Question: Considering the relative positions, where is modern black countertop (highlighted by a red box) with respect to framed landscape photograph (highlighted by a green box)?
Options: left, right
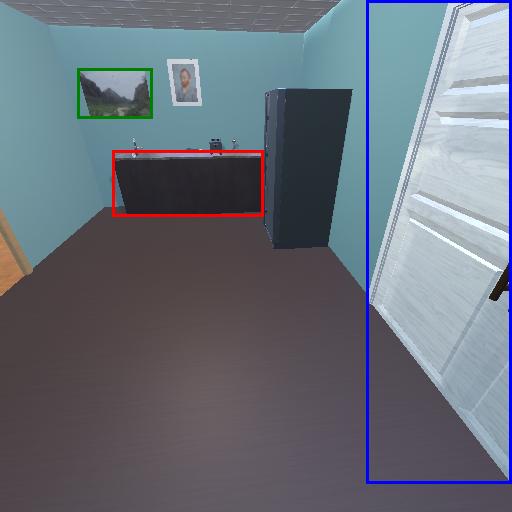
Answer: left